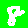
Digit: 8